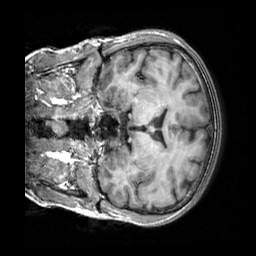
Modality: T1w
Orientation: coronal
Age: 44
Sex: female
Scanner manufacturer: siemens
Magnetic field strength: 3 T
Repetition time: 2.3 s
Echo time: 0.00303 s